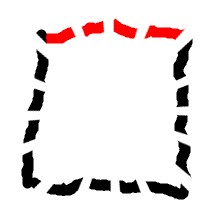
Shape: square